Chest X-ray:
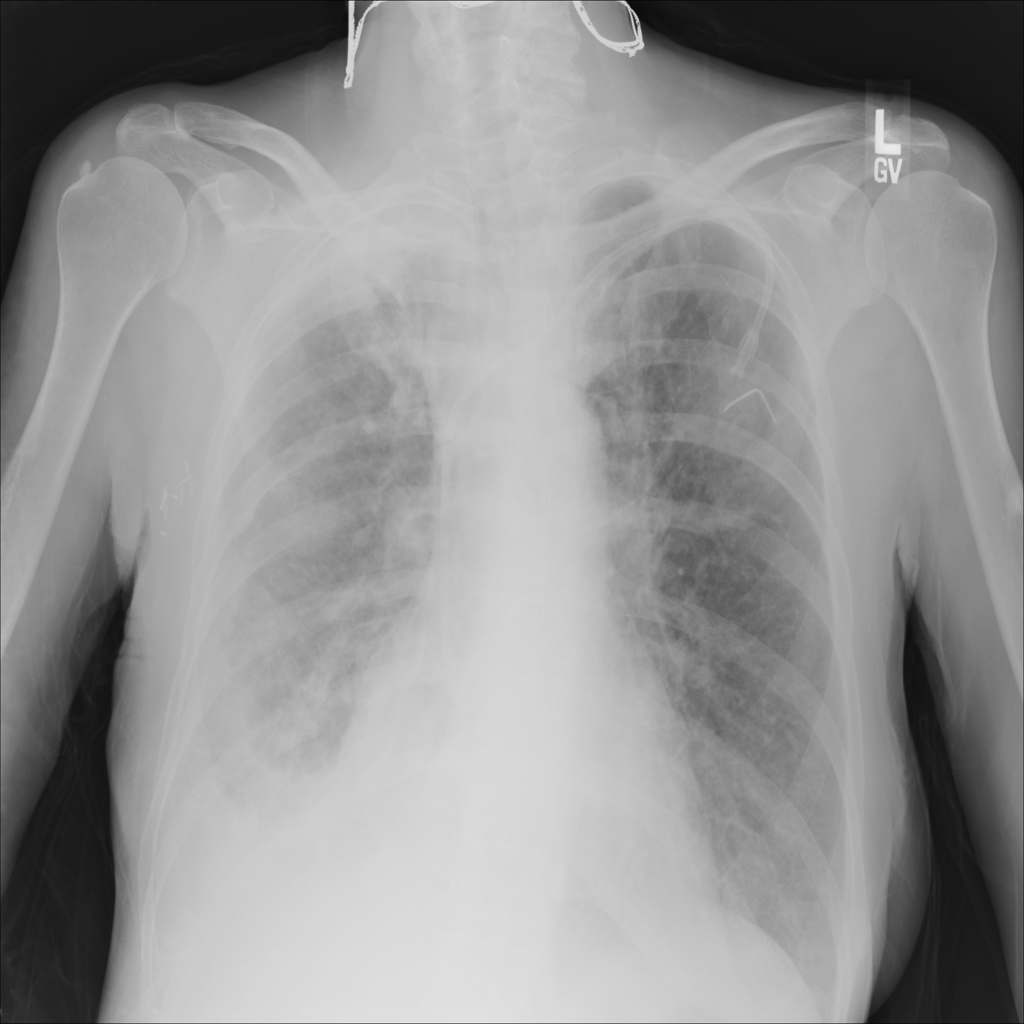
Findings: Fracture, Consolidation, Effusion
No abnormal finding: no